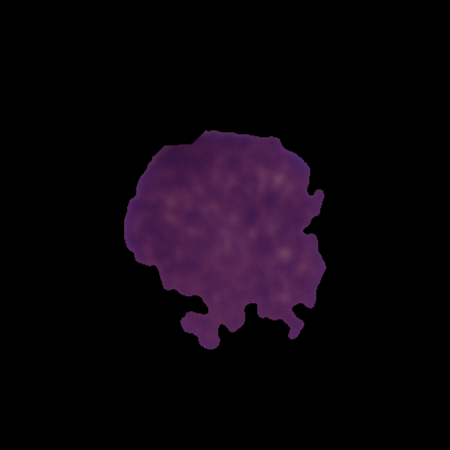
Label: healthy